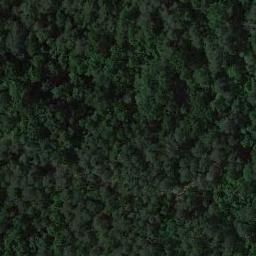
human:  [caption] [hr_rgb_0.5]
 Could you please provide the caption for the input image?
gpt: The forest is full of green trees .

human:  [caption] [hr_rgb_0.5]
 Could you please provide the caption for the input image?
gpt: This is a dense forest .

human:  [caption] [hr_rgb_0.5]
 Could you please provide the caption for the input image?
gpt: The forest has a lot of dense dark green trees .

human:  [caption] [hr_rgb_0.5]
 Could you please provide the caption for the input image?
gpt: Many dark green trees are in a forest .

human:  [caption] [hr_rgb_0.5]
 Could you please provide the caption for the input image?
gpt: A dense forest with many green trees .